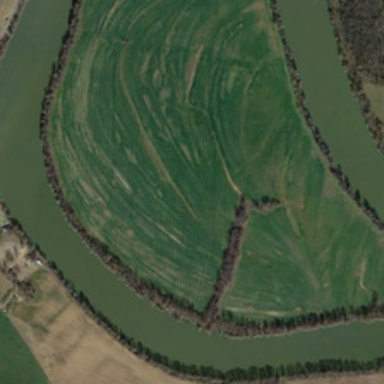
Many green trees are between two rivers .